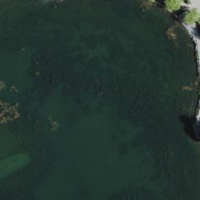
EUNIS habitat code: 14
Species observed at this site:
Sorbus aucuparia